Here is the continuous-wavelet rendering of a rotor kit's vibration signal. Determine the machine's mechanical condition. Answer with exactly one of: normal, misalignment, unbalance, looseness.
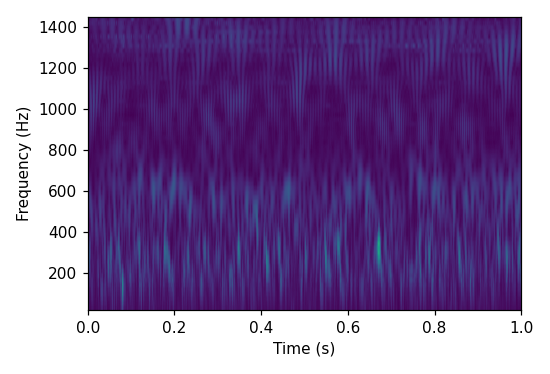
Answer: normal